Question: <URL> doesn't work under Internet Explorer 9 but wors fine under Chrome.
So under IE it shows the name of the file and button CANCEL and no % of uploading.
Any clue?

---
UPDATES:
Solution is here as well <URL>
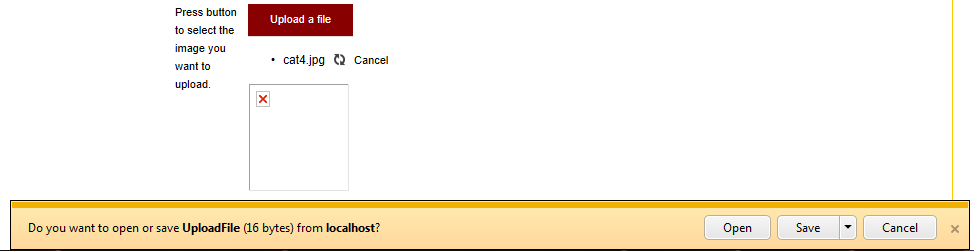
Answer: I know this question was filed under asp.net specifically, but it came up when I searched for "valums ajax upload IE9", so I'll post my fix here in case it helps anyone like myself regardless of language:
I was returning a JSON response from the AJAX upload request with a "application/json" content header. (but Chrome/FF/etc do).
I fixed this by making sure to return a "" MIME type http header on my json response from the server.
Now IE is no longer trying to download the response! Cheers